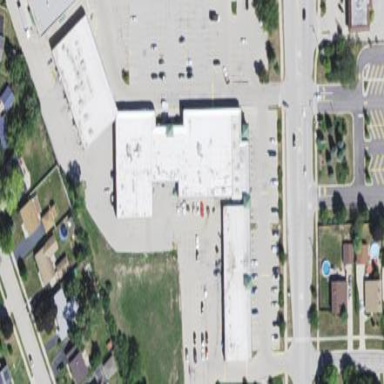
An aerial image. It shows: Retail building.